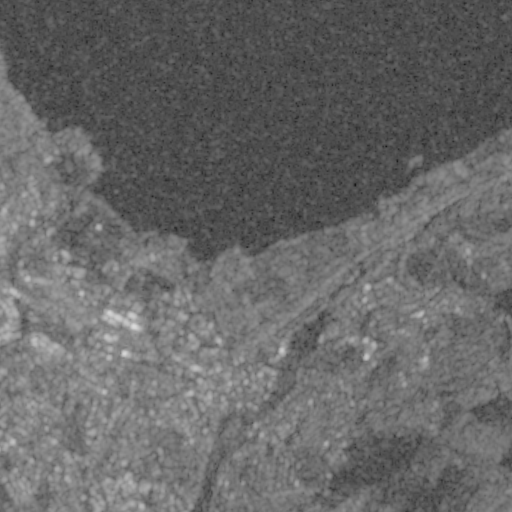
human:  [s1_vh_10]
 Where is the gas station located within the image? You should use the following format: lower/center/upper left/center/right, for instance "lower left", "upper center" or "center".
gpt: The gas station is located in the lower left of the image.
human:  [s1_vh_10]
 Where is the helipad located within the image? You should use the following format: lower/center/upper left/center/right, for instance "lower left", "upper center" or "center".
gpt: The helipad is located in the lower left of the image.
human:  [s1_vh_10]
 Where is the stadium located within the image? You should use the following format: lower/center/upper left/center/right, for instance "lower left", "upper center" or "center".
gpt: The stadium is located in the center left of the image.
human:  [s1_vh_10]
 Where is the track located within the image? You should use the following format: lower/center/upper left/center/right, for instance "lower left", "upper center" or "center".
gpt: The track is located in the center left of the image.
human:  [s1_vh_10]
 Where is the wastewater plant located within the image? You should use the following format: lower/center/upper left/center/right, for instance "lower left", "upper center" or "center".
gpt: The wastewater plant is located in the center left of the image.
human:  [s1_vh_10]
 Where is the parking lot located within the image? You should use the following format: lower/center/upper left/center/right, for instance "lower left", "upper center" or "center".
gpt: There is no parking lot in the image.

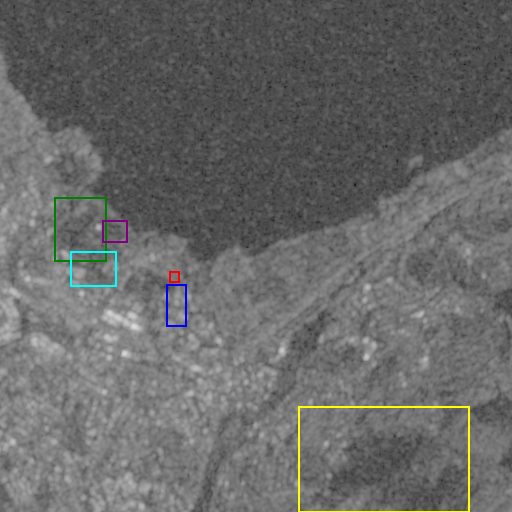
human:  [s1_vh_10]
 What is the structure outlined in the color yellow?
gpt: The structure outlined in yellow is a crop field.
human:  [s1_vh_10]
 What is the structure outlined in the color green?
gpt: The structure outlined in green is a park.
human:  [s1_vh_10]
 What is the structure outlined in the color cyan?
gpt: The structure outlined in cyan is a parking lot.
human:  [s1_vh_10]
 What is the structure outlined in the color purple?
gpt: The structure outlined in purple is a stadium.
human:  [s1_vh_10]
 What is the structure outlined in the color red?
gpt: The structure outlined in red is a track.
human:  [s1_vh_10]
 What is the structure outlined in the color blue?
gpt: The structure outlined in blue is a wastewater plant.
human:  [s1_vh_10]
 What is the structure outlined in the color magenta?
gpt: There is no magenta outline.